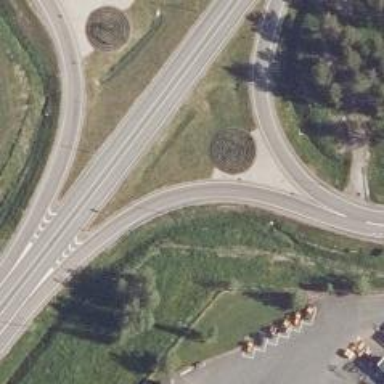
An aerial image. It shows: Trunk link highway.